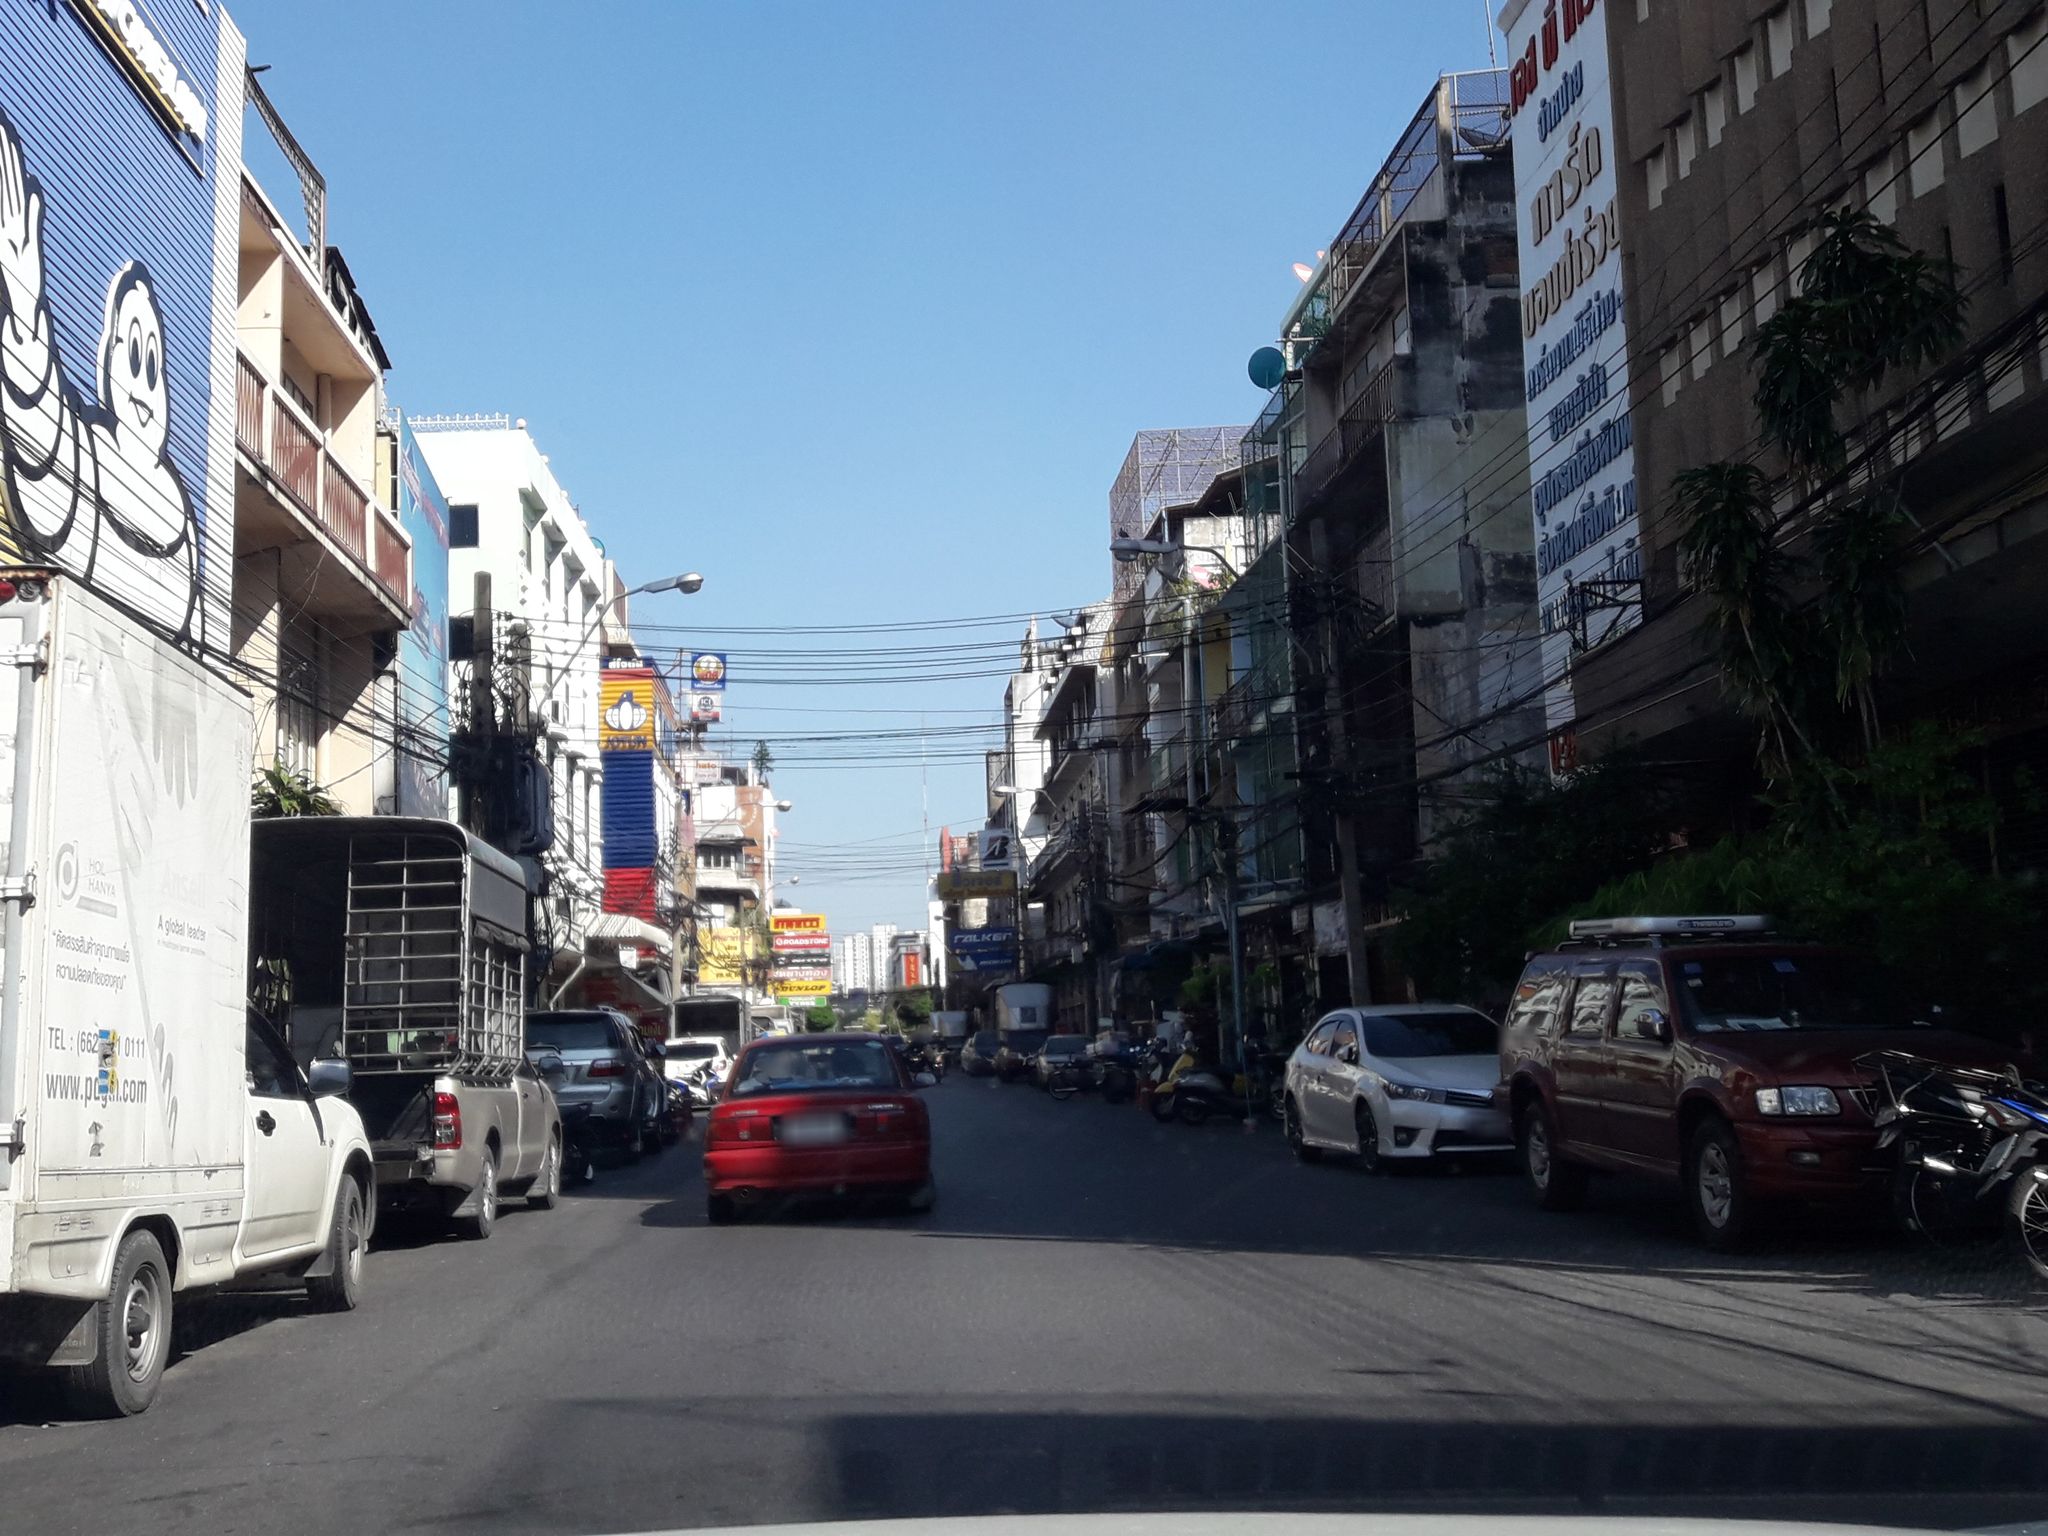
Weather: clear
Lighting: day
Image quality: good
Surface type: driving surface
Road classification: residential, path
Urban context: urban centre
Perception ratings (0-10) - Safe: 2.55, Lively: 9.36, Beautiful: 6.46, Boring: 3.6, Depressing: 5.16, Wealthy: 6.05